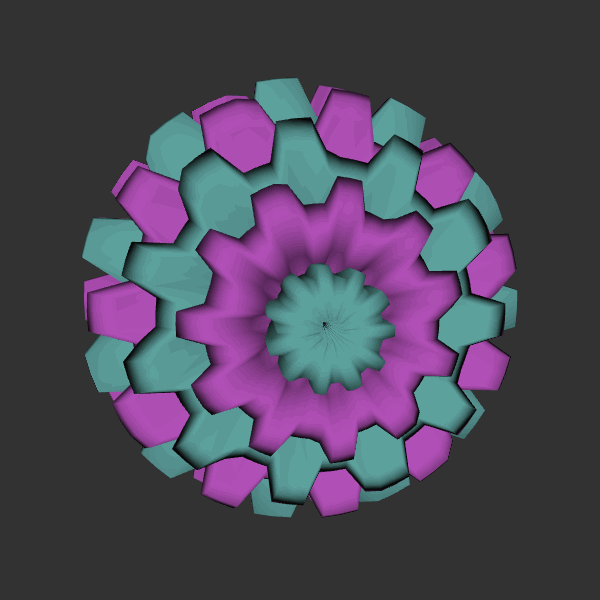
Background: dark